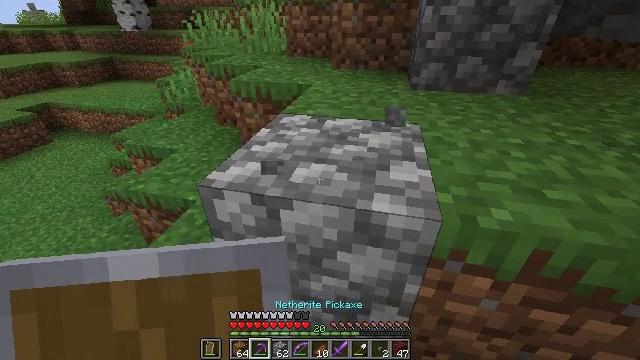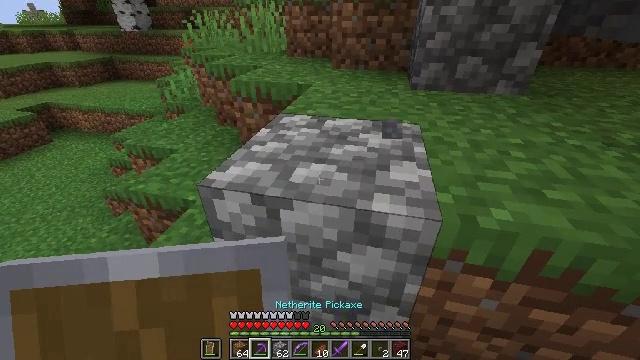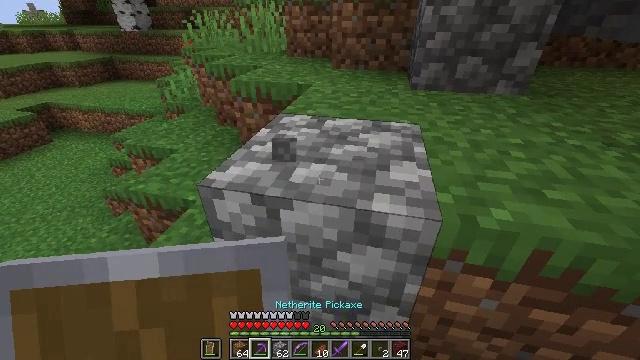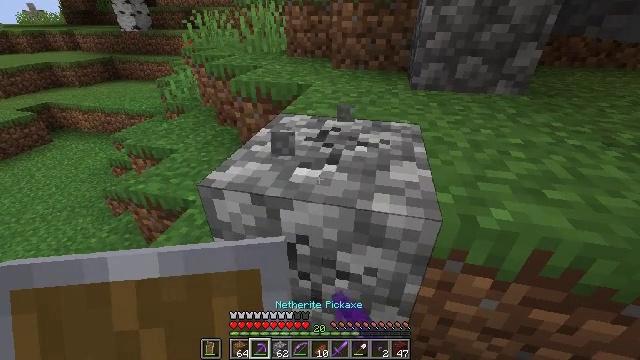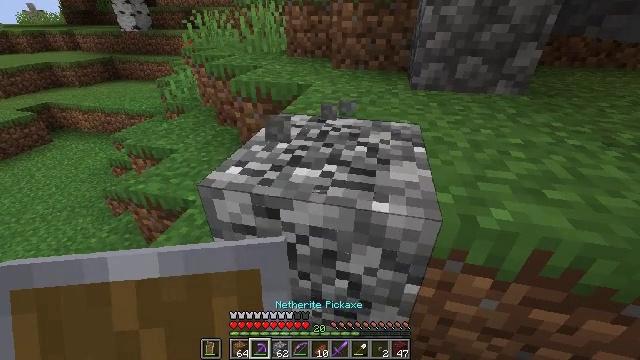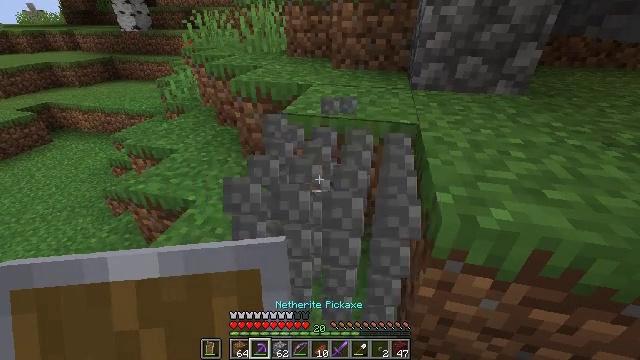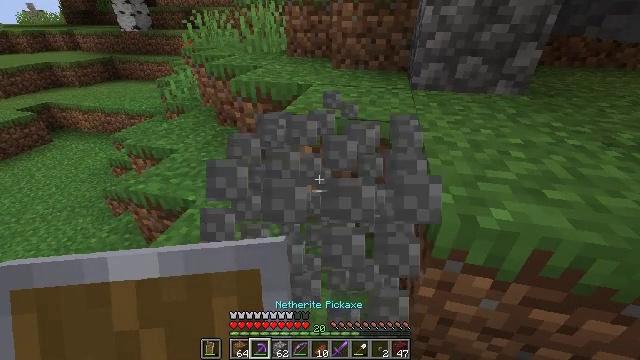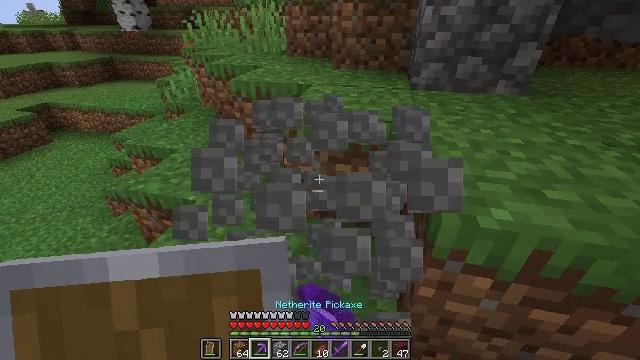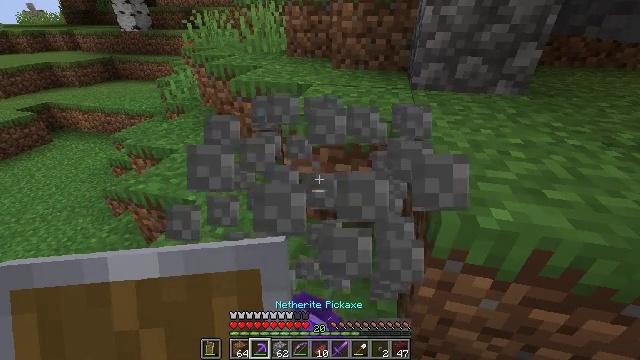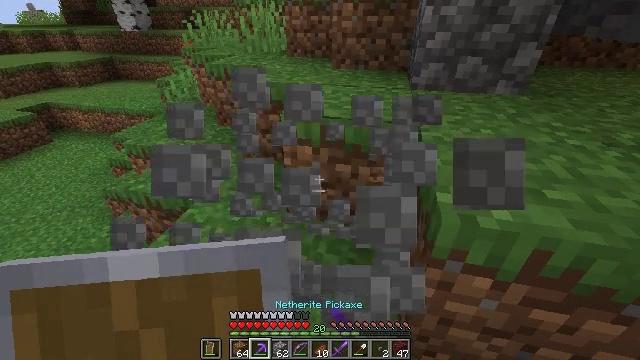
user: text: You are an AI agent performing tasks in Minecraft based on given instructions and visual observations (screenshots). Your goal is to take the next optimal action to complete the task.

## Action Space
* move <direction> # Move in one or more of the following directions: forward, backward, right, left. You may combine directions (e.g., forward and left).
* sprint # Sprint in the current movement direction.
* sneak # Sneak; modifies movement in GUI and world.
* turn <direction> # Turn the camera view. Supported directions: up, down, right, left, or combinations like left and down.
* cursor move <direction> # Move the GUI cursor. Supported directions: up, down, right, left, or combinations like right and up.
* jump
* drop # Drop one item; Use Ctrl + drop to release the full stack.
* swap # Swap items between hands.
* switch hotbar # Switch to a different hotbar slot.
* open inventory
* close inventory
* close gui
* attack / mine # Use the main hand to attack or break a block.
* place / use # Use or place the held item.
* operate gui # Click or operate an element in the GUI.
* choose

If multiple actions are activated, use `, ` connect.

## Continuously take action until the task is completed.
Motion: motion action
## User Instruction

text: Break the cobblestone to create a path.
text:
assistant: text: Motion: no_op
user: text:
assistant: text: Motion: attack / mine
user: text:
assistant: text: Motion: attack / mine
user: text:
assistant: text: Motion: attack / mine
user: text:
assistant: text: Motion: attack / mine
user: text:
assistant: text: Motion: attack / mine
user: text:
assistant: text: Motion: attack / mine
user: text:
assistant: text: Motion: no_op
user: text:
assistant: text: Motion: no_op
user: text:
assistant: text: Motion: no_op